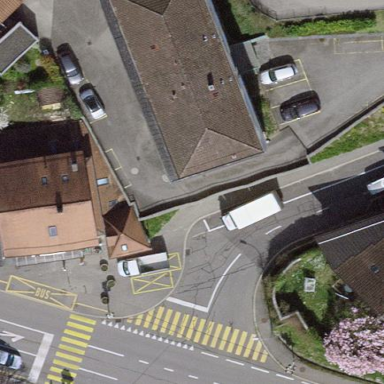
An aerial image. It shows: Normal parking space available at the amenity.